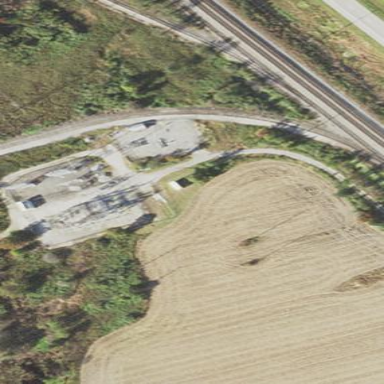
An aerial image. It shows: Industrial substation.